Aerial crown-view tile of a tropical tree (Barro Colorado Island, Panama), acquired 20250616:
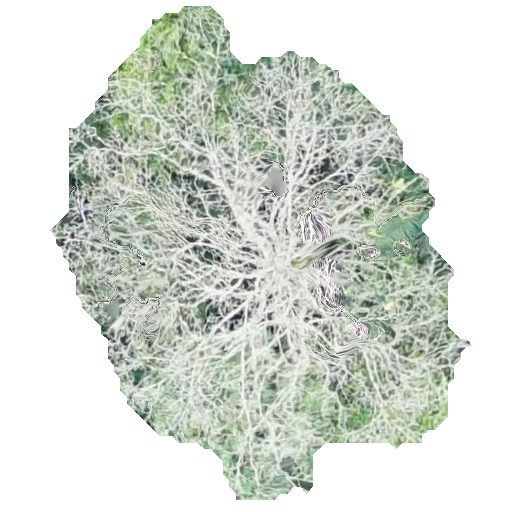
Species: Tabebuia rosea
GBIF accepted scientific name: Tabebuia rosea
Crown area: 195.046 m²